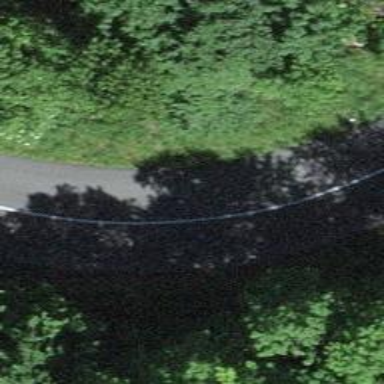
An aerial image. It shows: Tertiary road.